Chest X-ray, AP view. Patient: 23 years old, sex M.
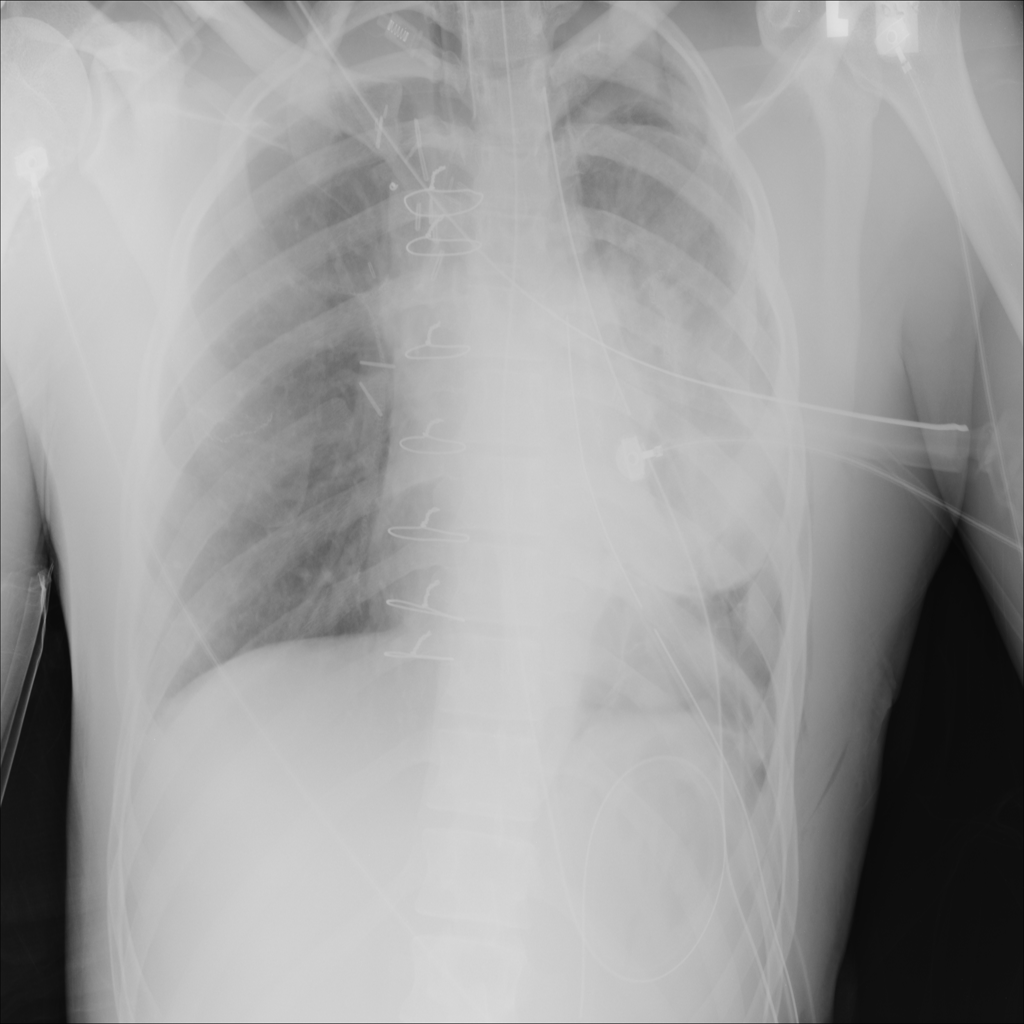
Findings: Consolidation